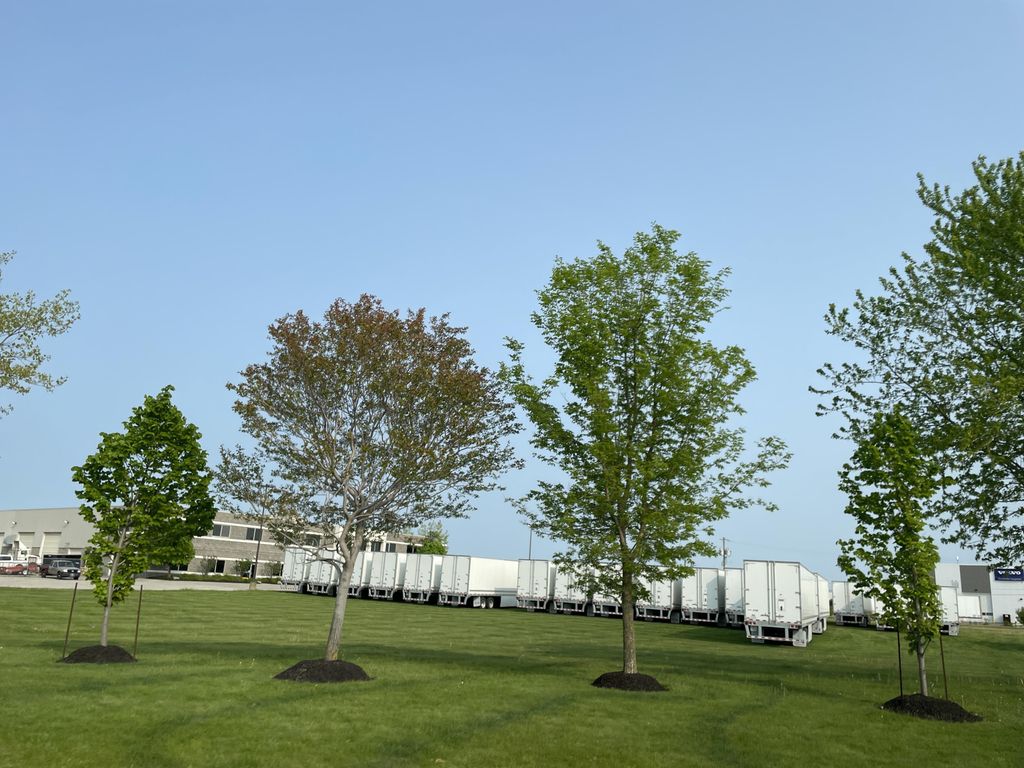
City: kitchener-waterloo